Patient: sex M, age 74
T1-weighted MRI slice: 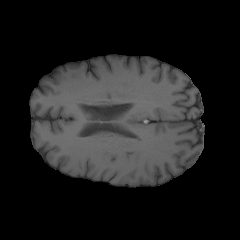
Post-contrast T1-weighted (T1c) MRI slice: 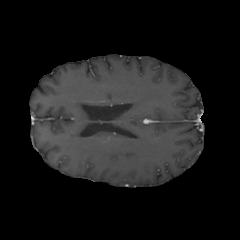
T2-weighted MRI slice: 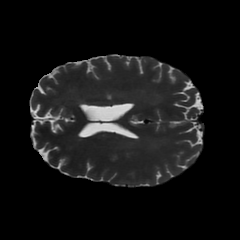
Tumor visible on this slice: no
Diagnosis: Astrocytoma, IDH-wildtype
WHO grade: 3